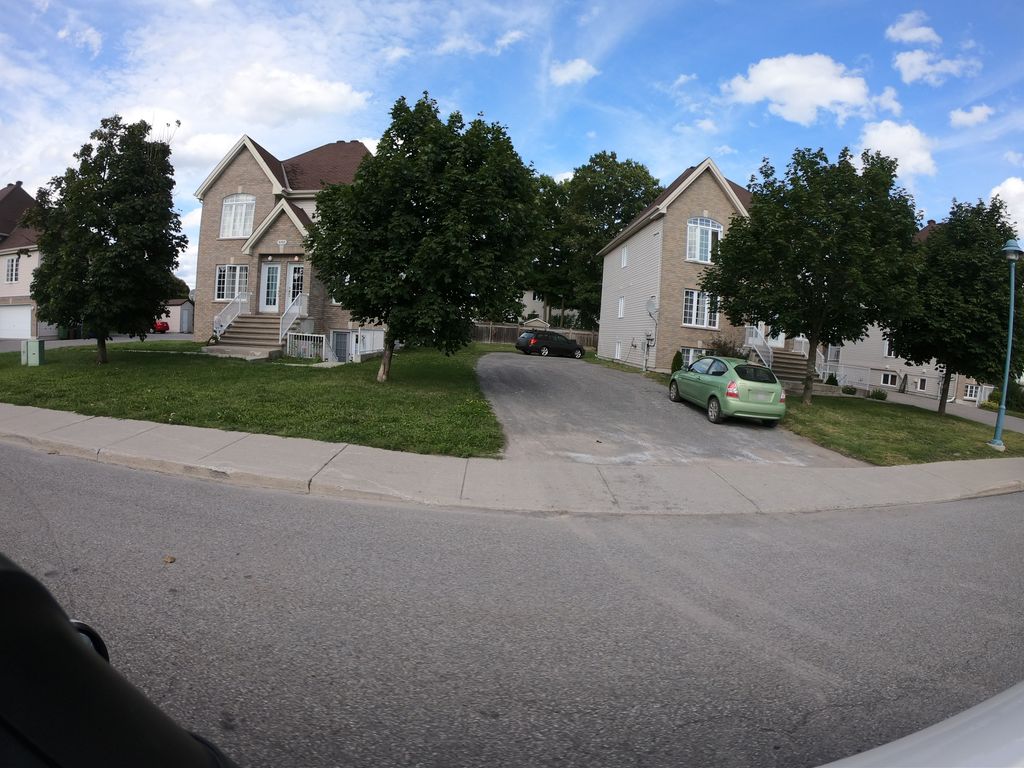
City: ottawa-gatineau